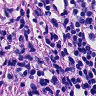
Metastatic tissue present: yes